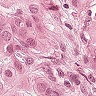
Metastatic tissue present: yes